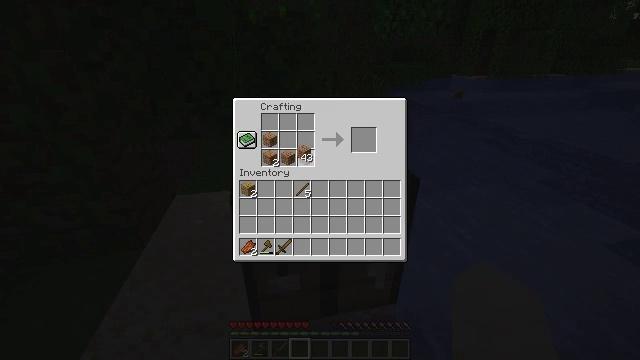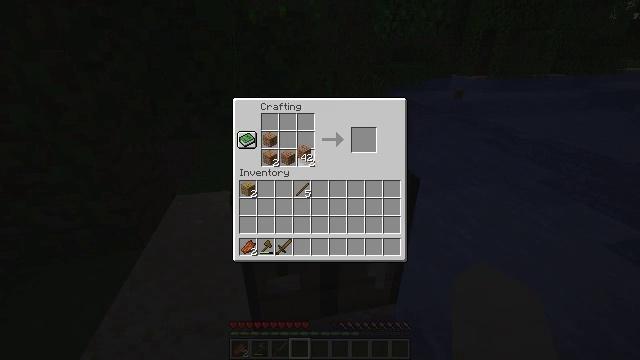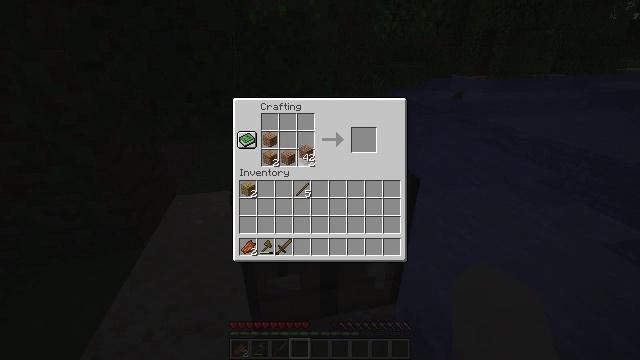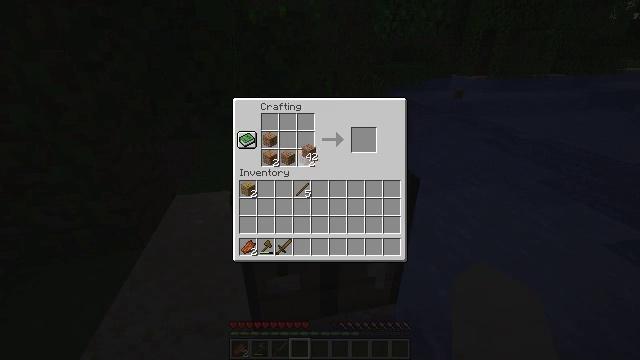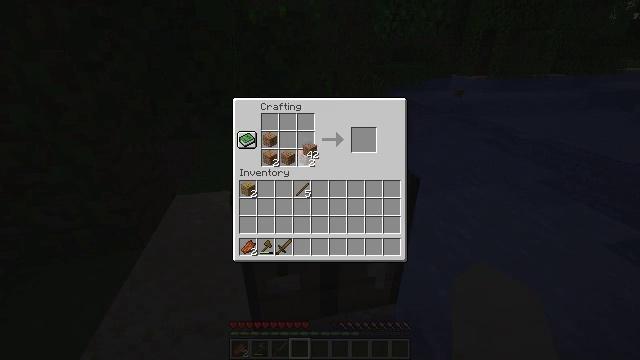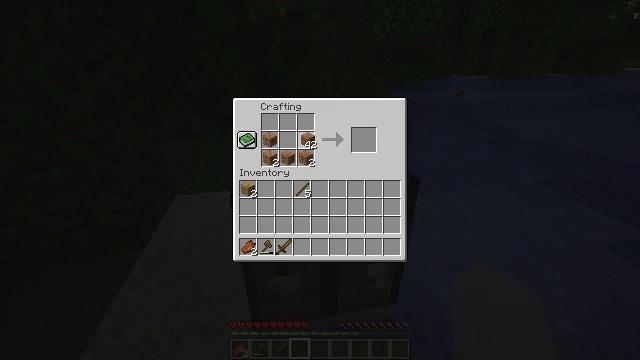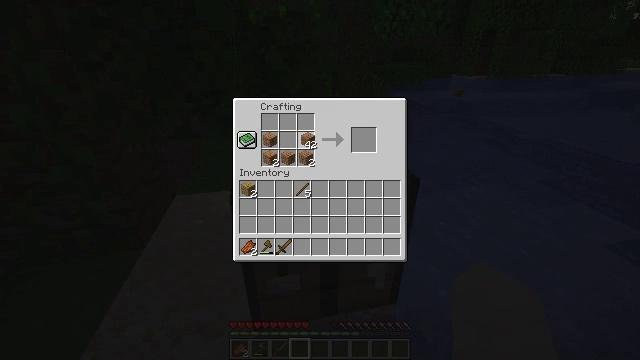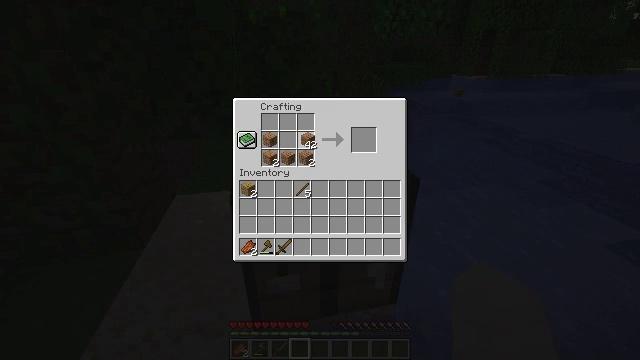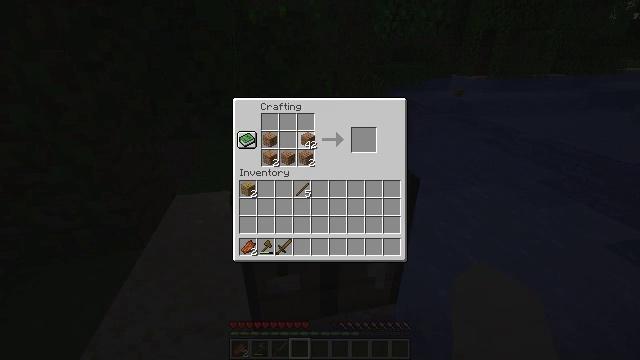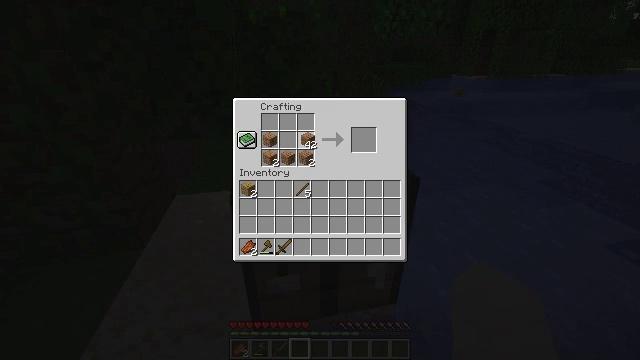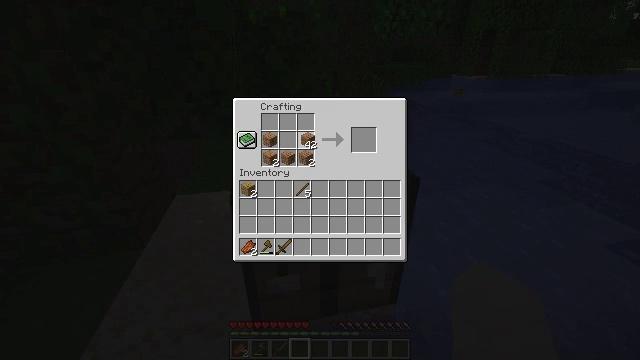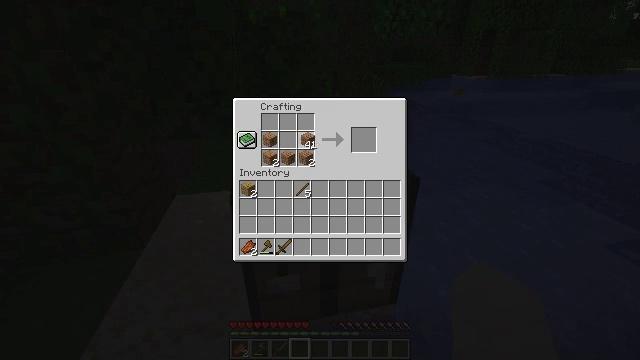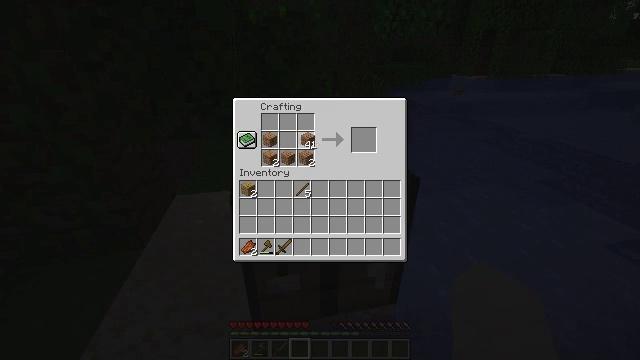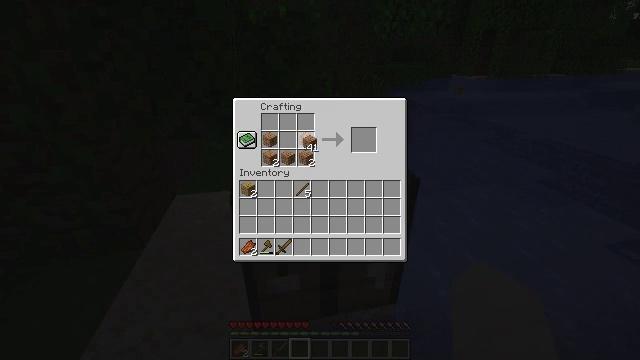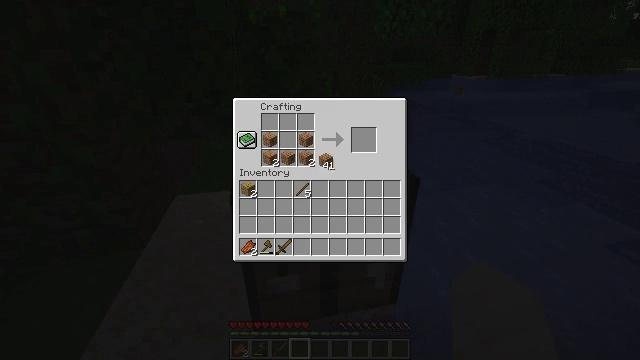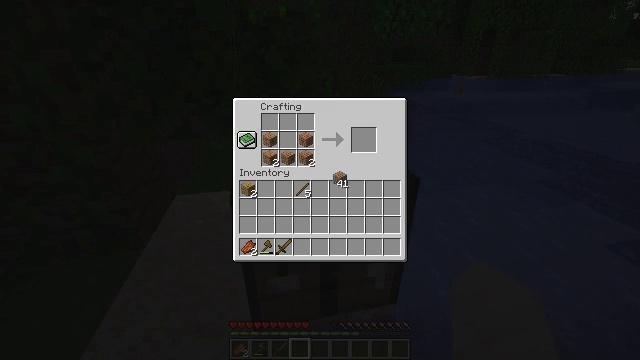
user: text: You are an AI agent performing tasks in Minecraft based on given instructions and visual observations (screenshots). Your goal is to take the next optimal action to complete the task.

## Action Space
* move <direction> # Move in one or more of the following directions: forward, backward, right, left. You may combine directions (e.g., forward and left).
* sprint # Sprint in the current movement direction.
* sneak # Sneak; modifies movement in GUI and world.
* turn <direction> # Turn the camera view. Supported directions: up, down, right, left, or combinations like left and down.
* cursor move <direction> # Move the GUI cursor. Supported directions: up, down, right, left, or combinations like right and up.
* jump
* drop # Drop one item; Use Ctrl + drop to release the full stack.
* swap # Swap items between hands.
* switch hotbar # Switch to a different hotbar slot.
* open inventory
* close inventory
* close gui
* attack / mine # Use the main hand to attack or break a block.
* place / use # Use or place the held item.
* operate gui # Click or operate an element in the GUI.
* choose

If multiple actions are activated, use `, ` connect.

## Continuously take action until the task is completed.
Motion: motion action
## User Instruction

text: Assemble a jungle boat using jungle wood planks.
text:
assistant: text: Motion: no_op
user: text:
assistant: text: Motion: no_op
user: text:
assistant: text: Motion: no_op
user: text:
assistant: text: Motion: no_op
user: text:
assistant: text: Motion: cursor move up
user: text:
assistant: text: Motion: no_op
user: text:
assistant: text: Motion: no_op
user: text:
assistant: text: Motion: choose
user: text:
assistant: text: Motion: choose
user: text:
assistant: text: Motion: choose
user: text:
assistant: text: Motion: no_op
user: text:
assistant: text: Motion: no_op
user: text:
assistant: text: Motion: no_op
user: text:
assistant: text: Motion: cursor move right and down
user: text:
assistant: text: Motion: cursor move right and down
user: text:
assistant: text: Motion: cursor move down
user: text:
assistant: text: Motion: no_op
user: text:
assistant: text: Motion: no_op
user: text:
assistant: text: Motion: no_op
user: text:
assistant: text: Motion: no_op
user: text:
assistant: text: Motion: no_op
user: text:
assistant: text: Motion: no_op
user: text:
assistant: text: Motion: operate gui
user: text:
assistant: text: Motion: operate gui
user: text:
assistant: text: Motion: operate gui
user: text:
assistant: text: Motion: no_op
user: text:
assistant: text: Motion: no_op
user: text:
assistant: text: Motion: no_op
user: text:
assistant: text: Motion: cursor move right and up
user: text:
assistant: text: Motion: cursor move up